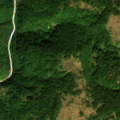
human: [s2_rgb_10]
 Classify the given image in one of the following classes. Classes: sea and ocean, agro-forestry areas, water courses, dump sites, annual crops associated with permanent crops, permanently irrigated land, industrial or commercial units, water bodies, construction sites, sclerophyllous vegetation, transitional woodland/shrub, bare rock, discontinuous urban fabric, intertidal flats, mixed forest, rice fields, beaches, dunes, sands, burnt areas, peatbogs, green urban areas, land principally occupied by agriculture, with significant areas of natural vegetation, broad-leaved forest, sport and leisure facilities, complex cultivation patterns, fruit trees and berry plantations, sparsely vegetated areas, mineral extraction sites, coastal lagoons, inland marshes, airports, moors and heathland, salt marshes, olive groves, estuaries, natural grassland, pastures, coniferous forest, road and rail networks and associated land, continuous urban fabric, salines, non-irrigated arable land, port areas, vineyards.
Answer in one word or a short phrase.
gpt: broad-leaved forest, transitional woodland/shrub